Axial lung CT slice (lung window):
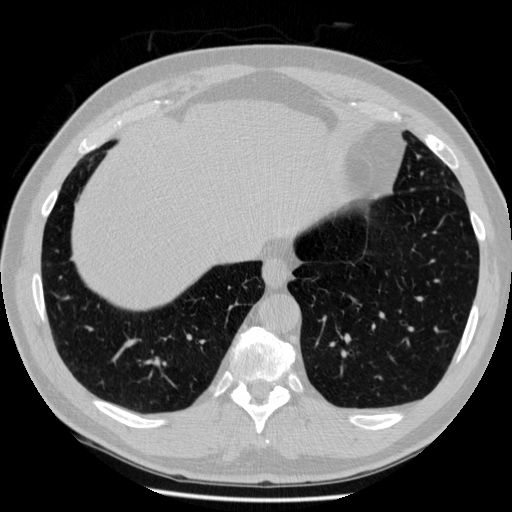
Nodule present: no